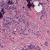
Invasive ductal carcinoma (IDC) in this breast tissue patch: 1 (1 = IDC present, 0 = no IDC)